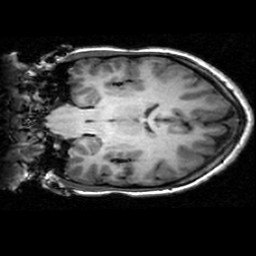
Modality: T1w
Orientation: coronal
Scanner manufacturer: ge
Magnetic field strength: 3 T
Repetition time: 0.00904 s
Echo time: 0.00184 s